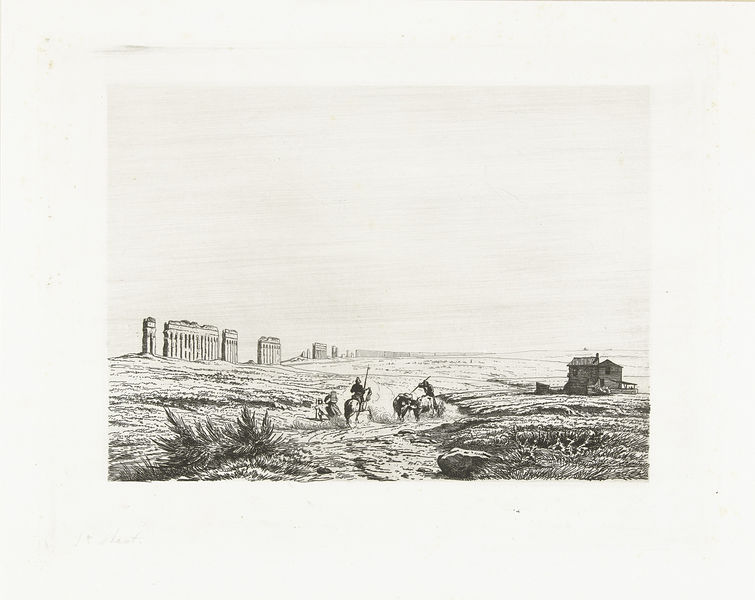
Titel: Agro Romano
Künstler: Pierre Louis Dubourcq
Standort: Amsterdam
Institution: Rijksmuseum
Schlagwörter: gris, maison, cheval, crayon, ruine, désert, ruines, plaine, crayonné, vestige, steppes